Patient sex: F
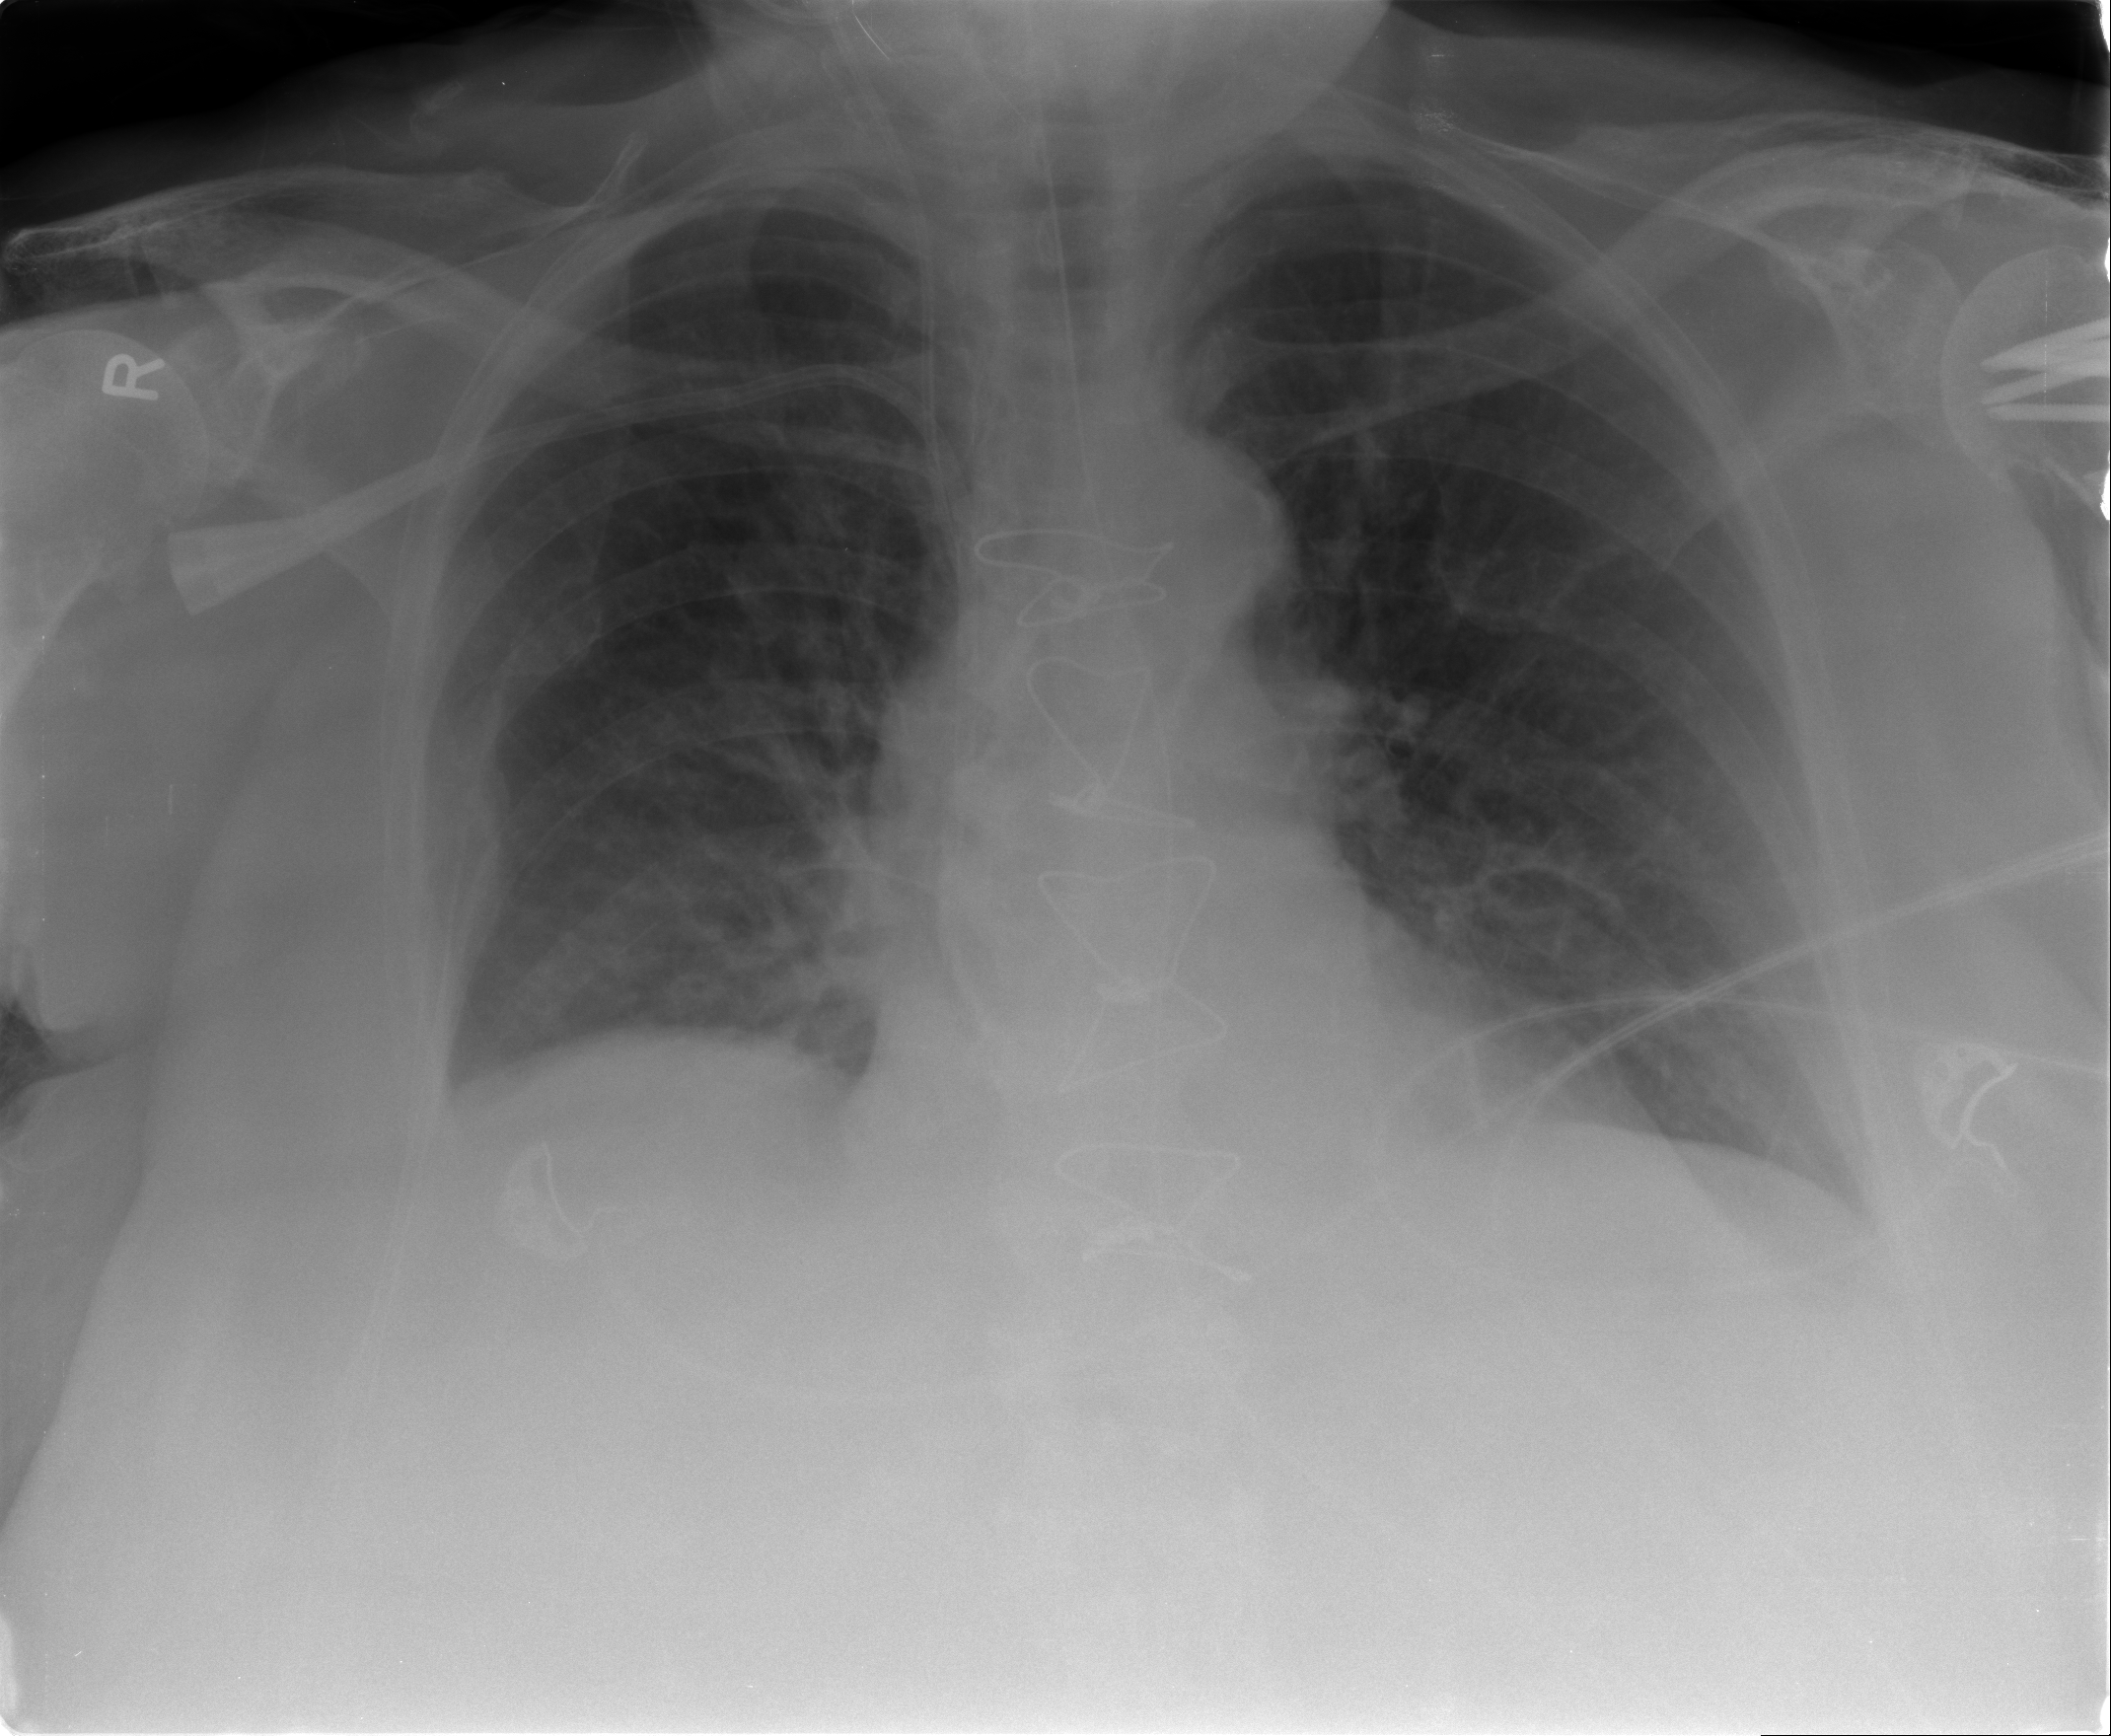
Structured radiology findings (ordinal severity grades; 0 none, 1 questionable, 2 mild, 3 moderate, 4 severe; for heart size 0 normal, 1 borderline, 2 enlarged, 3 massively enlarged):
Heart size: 0
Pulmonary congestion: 1
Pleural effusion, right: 0
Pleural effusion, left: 0
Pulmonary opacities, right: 0
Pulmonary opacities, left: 2
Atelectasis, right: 0
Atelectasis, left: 1